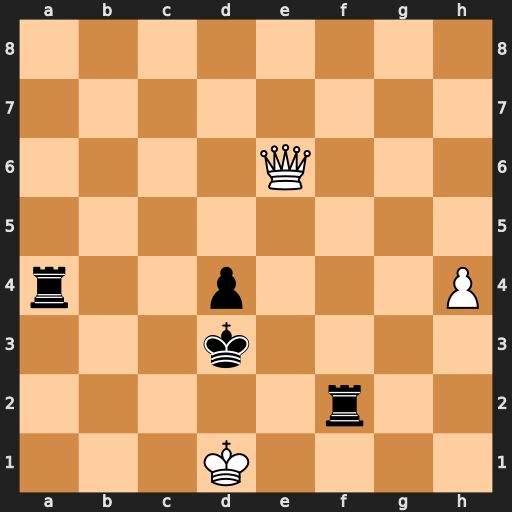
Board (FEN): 8/8/4Q3/8/r2p3P/3k4/5r2/3K4
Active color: w
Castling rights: -
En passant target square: -
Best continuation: Qb3+ Ke4 Qxa4